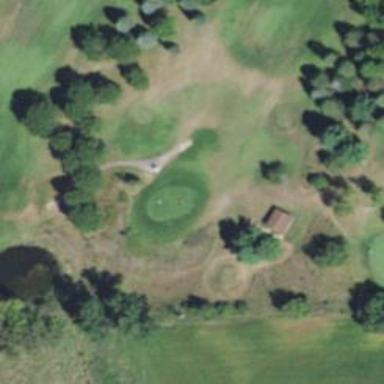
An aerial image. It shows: Path used for both walking and golf.